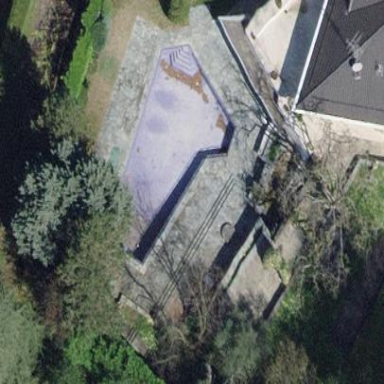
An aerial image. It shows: Swimming pool located in leisure land.